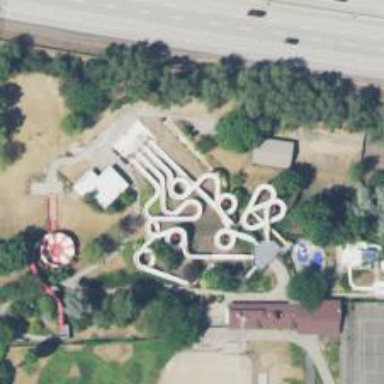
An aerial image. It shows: Water slide attraction.